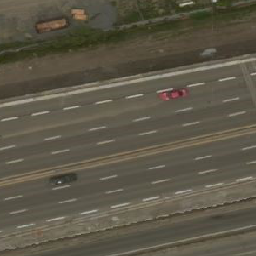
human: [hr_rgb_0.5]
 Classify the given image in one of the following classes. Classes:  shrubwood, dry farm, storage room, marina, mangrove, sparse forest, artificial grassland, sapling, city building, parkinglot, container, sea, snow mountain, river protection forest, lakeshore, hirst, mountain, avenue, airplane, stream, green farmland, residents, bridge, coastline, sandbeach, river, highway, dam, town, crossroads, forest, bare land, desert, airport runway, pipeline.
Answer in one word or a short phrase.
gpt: highway